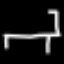
Label: bed